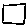
Label: square